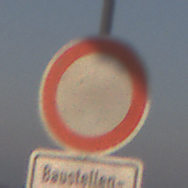
Verkehrszeichen: VerbotFahrzeugeAllerArt
Zusatzzeichen unten: SonstigeFahrzeugePersonengruppenFrei1
Umgebung: Outdoor, Nature
Tageszeit: SunriseSunset
Wetter: PartlyCloudy
Licht: Natural
Jahreszeit: NotSpecified
Kontrast: HighContrast